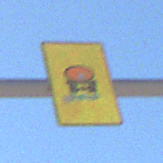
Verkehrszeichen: FahrzeugeMitWassergefaehrdenderLadungOhnePfeilsymbol
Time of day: MorningAfternoon
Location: Outdoor (Urban)
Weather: Clear
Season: NotSpecified
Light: Natural